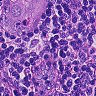
Metastatic tissue present: yes